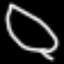
Label: leaf